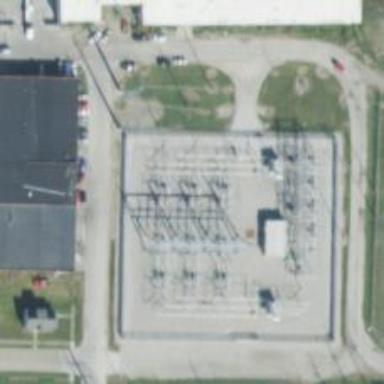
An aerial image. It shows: Switch used for power control.